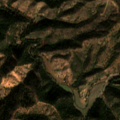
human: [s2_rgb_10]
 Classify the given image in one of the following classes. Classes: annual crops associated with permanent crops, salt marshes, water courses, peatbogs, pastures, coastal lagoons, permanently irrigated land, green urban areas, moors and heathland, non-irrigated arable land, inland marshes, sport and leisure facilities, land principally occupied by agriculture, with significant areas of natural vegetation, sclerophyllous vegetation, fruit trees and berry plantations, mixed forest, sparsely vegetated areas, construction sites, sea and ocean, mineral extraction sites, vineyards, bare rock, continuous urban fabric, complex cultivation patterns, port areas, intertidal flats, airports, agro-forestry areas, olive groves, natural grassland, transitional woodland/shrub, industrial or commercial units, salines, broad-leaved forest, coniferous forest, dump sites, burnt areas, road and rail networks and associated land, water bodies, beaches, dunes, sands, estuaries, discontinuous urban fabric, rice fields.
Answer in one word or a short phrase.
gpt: non-irrigated arable land, broad-leaved forest, sclerophyllous vegetation